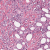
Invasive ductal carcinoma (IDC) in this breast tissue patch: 1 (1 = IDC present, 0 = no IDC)